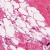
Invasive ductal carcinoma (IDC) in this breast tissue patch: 0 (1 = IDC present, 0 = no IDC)